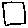
Label: square